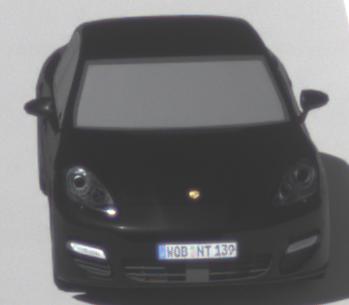
Make: Porsche
Model: Panamera
Detailed model: Panamera (970)
Model produced from: 2010/05
Model produced until: 2013/04
Doors: 5
Color: black
Road condition: dry road
Daytime: midday
Contrast: high contrast